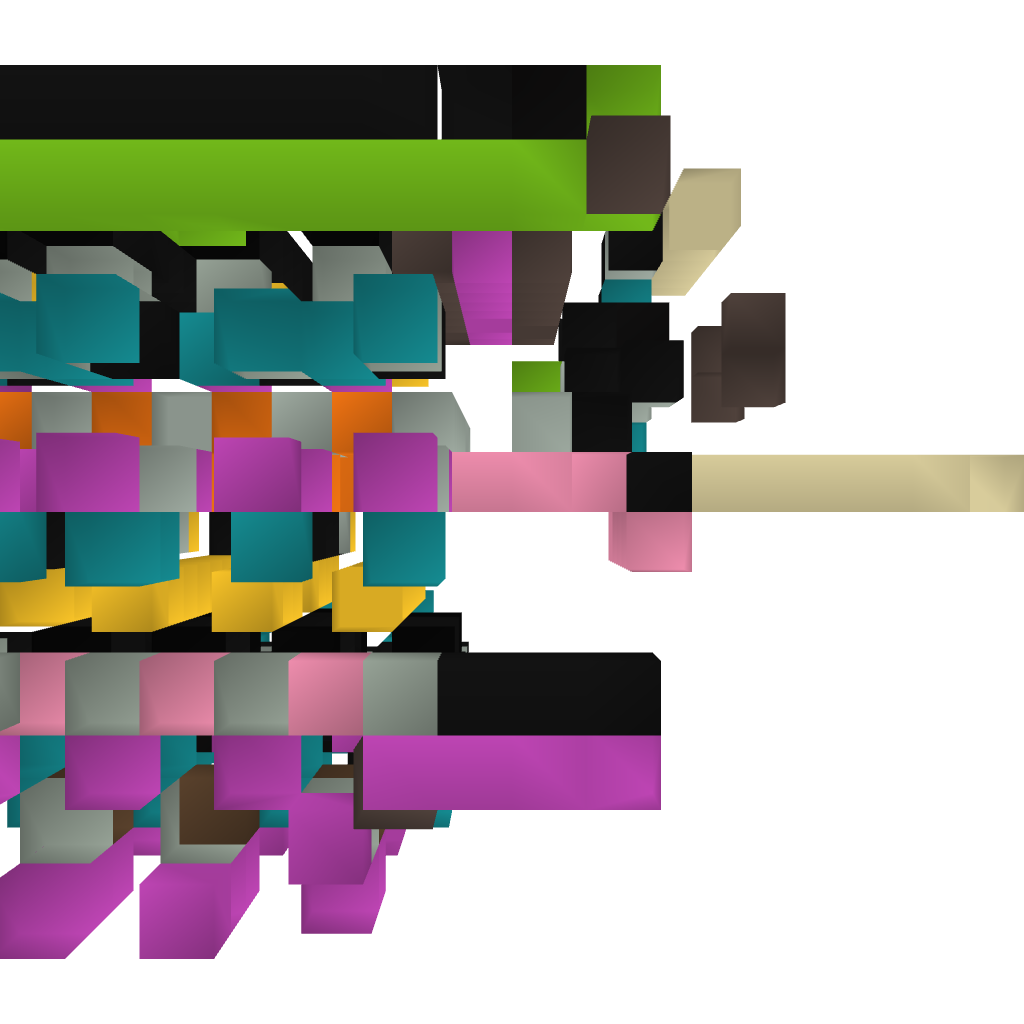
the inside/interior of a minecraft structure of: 9 Digit Combination Lock